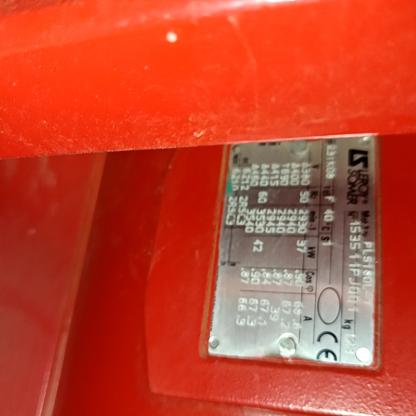
Klasa: tabliczka-znamionowa